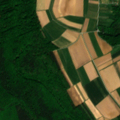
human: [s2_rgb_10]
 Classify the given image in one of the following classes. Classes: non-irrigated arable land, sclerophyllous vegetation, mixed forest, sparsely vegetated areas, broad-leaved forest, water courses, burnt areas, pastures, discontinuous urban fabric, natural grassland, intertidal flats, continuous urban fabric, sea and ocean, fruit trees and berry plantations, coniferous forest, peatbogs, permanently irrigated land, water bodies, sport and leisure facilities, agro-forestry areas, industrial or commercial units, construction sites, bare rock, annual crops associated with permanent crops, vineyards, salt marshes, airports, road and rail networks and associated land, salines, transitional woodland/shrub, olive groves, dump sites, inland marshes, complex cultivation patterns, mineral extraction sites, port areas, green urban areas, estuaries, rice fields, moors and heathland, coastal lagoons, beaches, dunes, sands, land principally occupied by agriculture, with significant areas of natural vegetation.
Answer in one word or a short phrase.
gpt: non-irrigated arable land, complex cultivation patterns, broad-leaved forest, mixed forest